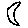
Label: moon